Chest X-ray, AP view. Patient: 54 years old, sex M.
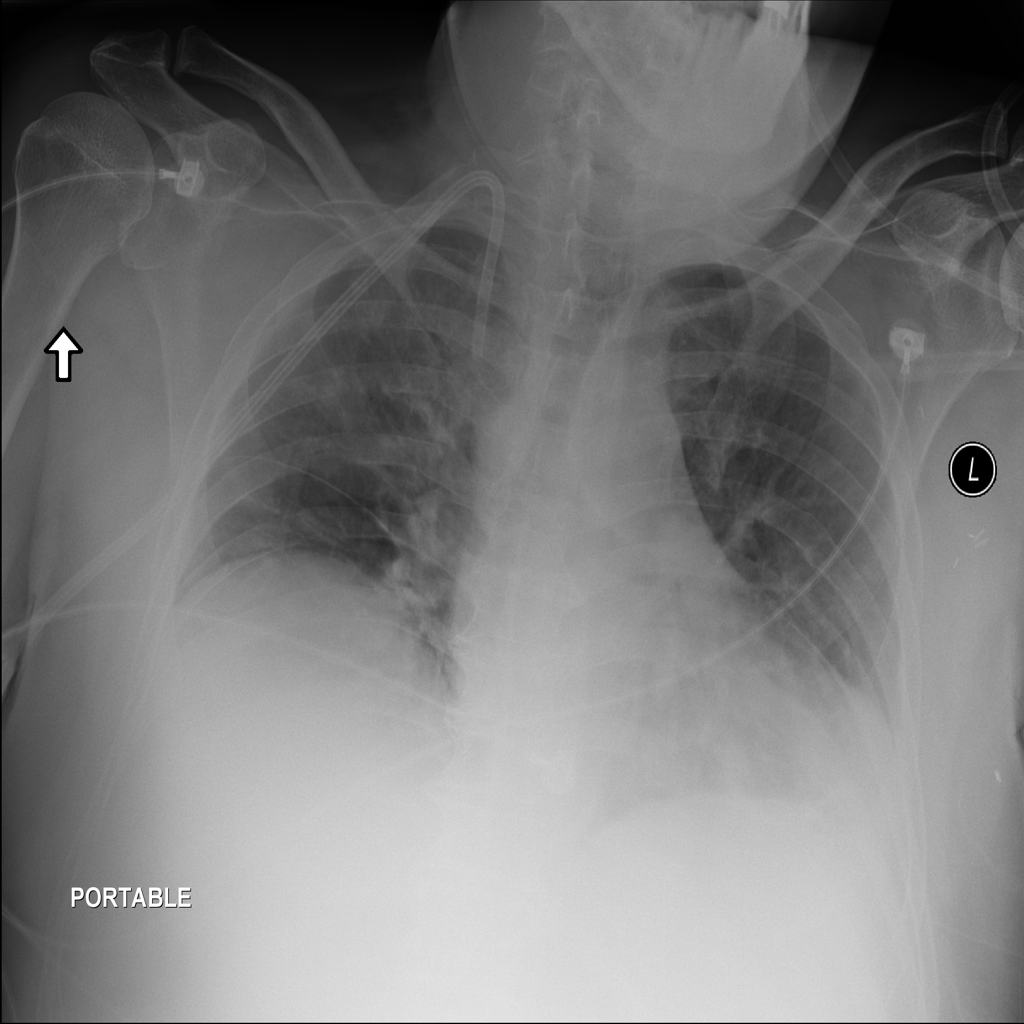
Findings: No Finding